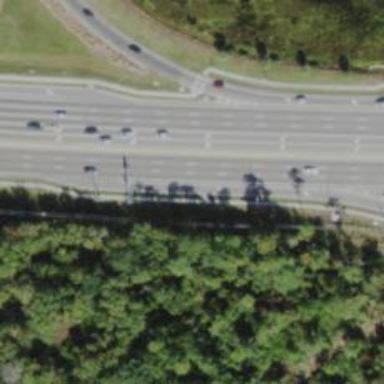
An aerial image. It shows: Asphalt road classified as trunk highway.